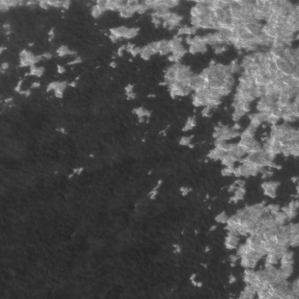
Label: non_frost